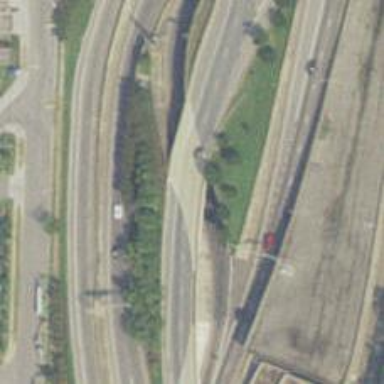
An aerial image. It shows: Bridge over motorway_link.